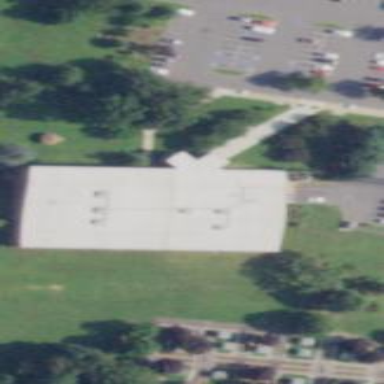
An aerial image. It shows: Library building.